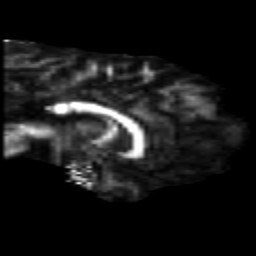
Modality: FA
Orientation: sagittal
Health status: healthy
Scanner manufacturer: siemens
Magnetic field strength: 3 T
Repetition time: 10 s
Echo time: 0.092 s